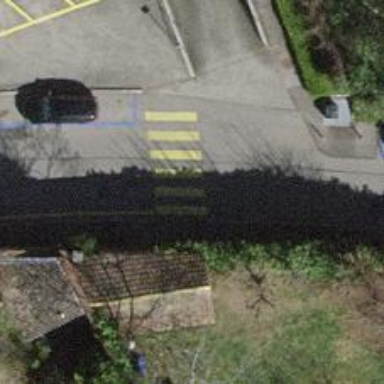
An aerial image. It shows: Uncontrolled zebra crossing on the road.